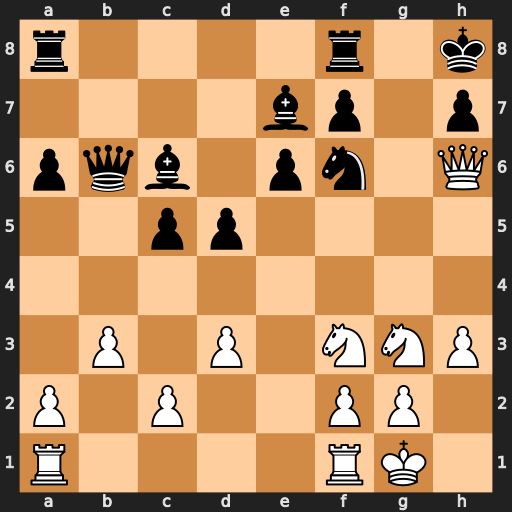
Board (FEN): r4r1k/4bp1p/pqb1pn1Q/2pp4/8/1P1P1NNP/P1P2PP1/R4RK1
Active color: w
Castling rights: -
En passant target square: -
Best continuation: Ng5 Be8 Nh5 Rg8 Nxf6